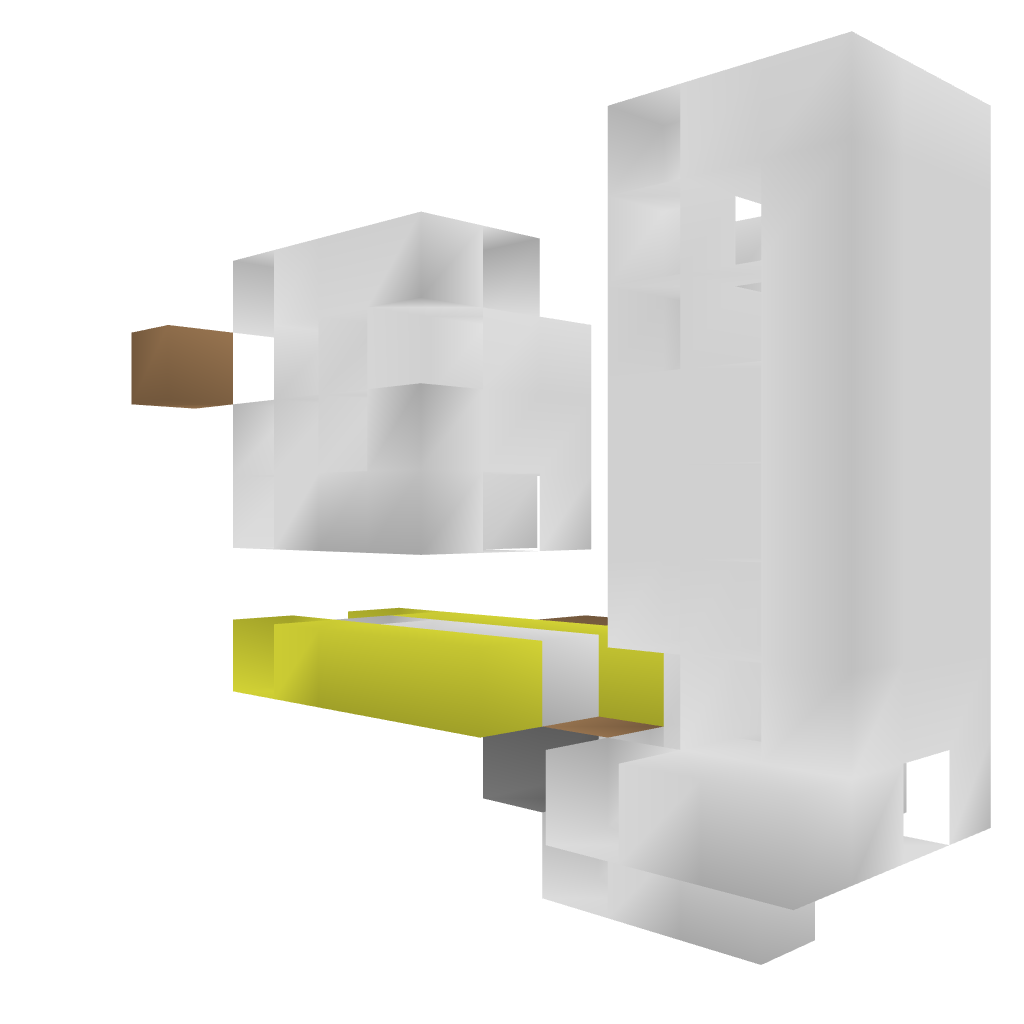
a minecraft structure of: Redstone Fish Tank bad low quality